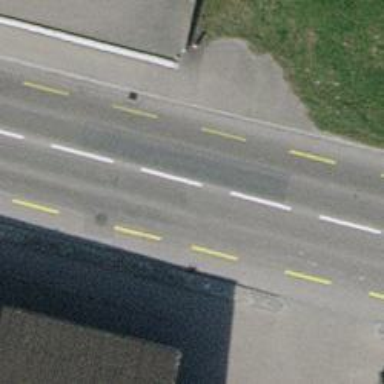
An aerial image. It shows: Primary highway with asphalt surface. There are sidewalks on both sides and designated cycle lanes.